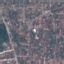
Land use / land cover class: Residential